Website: bh-photo
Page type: customer-info-address
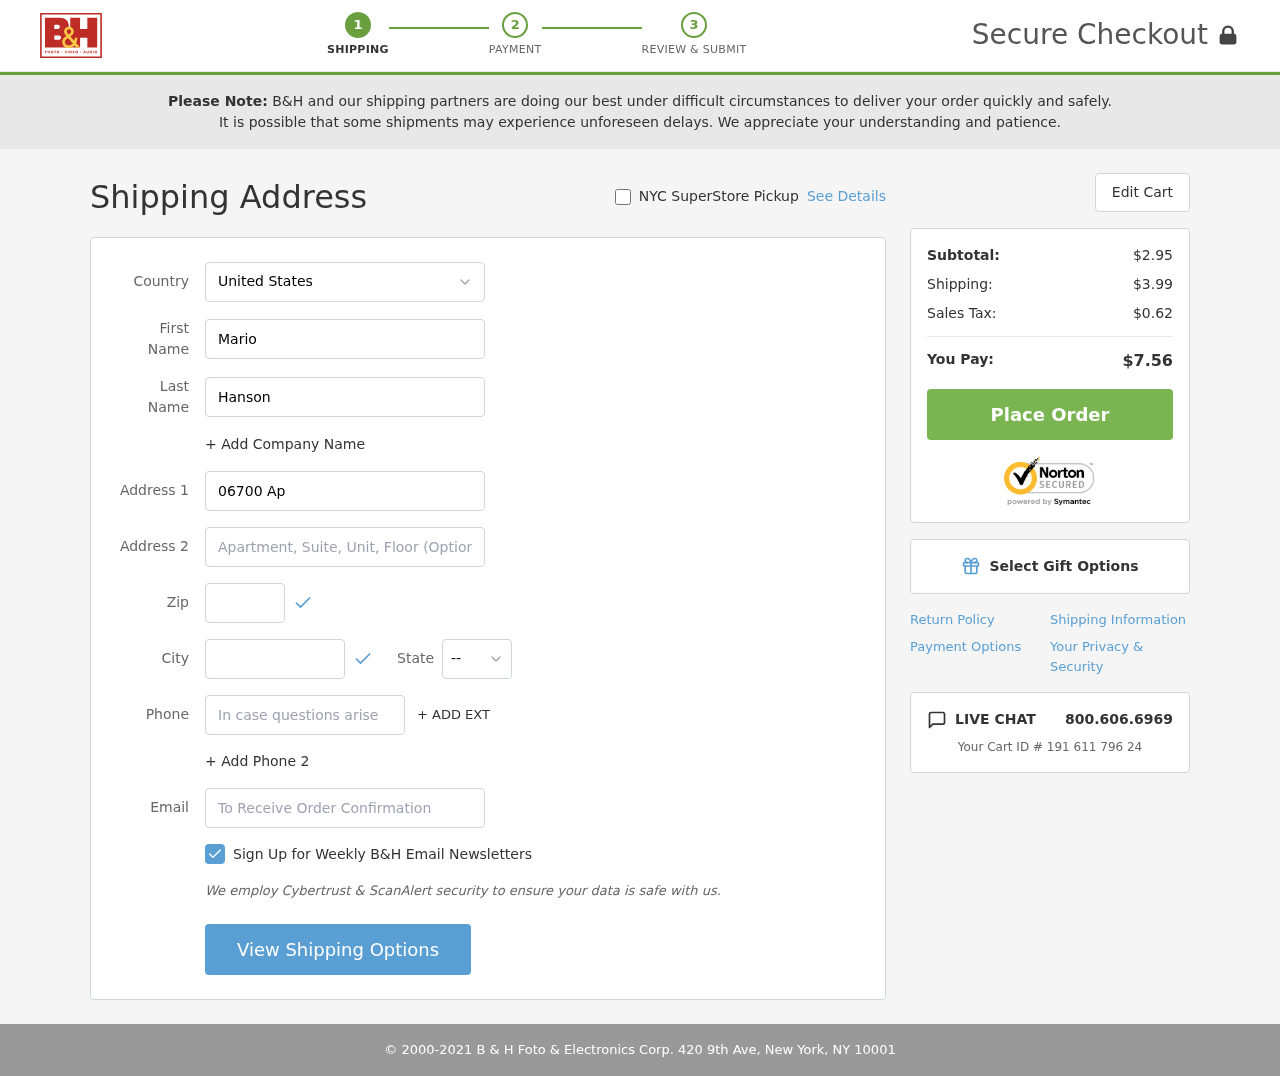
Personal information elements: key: PII_CITY
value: Jacobburgh
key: PII_COUNTRY
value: United States
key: PII_EMAIL
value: mario_hanson@yahoo.com
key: PII_FIRSTNAME
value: Mario
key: PII_LASTNAME
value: Hanson
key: PII_PHONE
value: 9003272221
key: PII_POSTCODE
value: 32743
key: PII_STATE_ABBR
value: GA
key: PII_STREET
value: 06700 April Route
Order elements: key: ORDER_SUBTOTAL
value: $2.95
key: ORDER_SHIPPING_COST
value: $3.99
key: ORDER_TAX
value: $0.62
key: ORDER_TOTAL
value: $7.56
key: ORDER_ID
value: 191 611 796 24